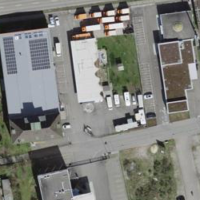
EUNIS habitat code: 54
Species observed at this site:
Ageratum houstonianum